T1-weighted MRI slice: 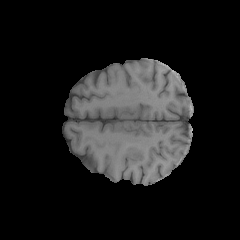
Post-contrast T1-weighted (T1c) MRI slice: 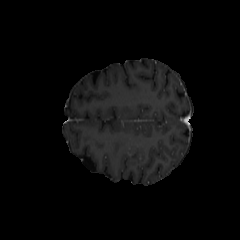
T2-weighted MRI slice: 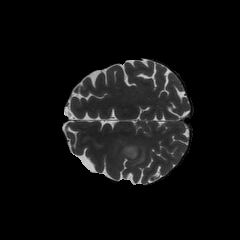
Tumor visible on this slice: yes